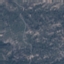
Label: HerbaceousVegetation